Field crop: maize
Growth stage: 2
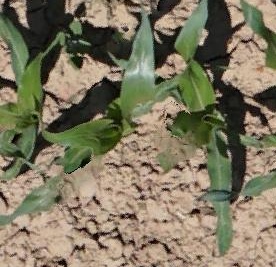
Species: maize